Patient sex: M
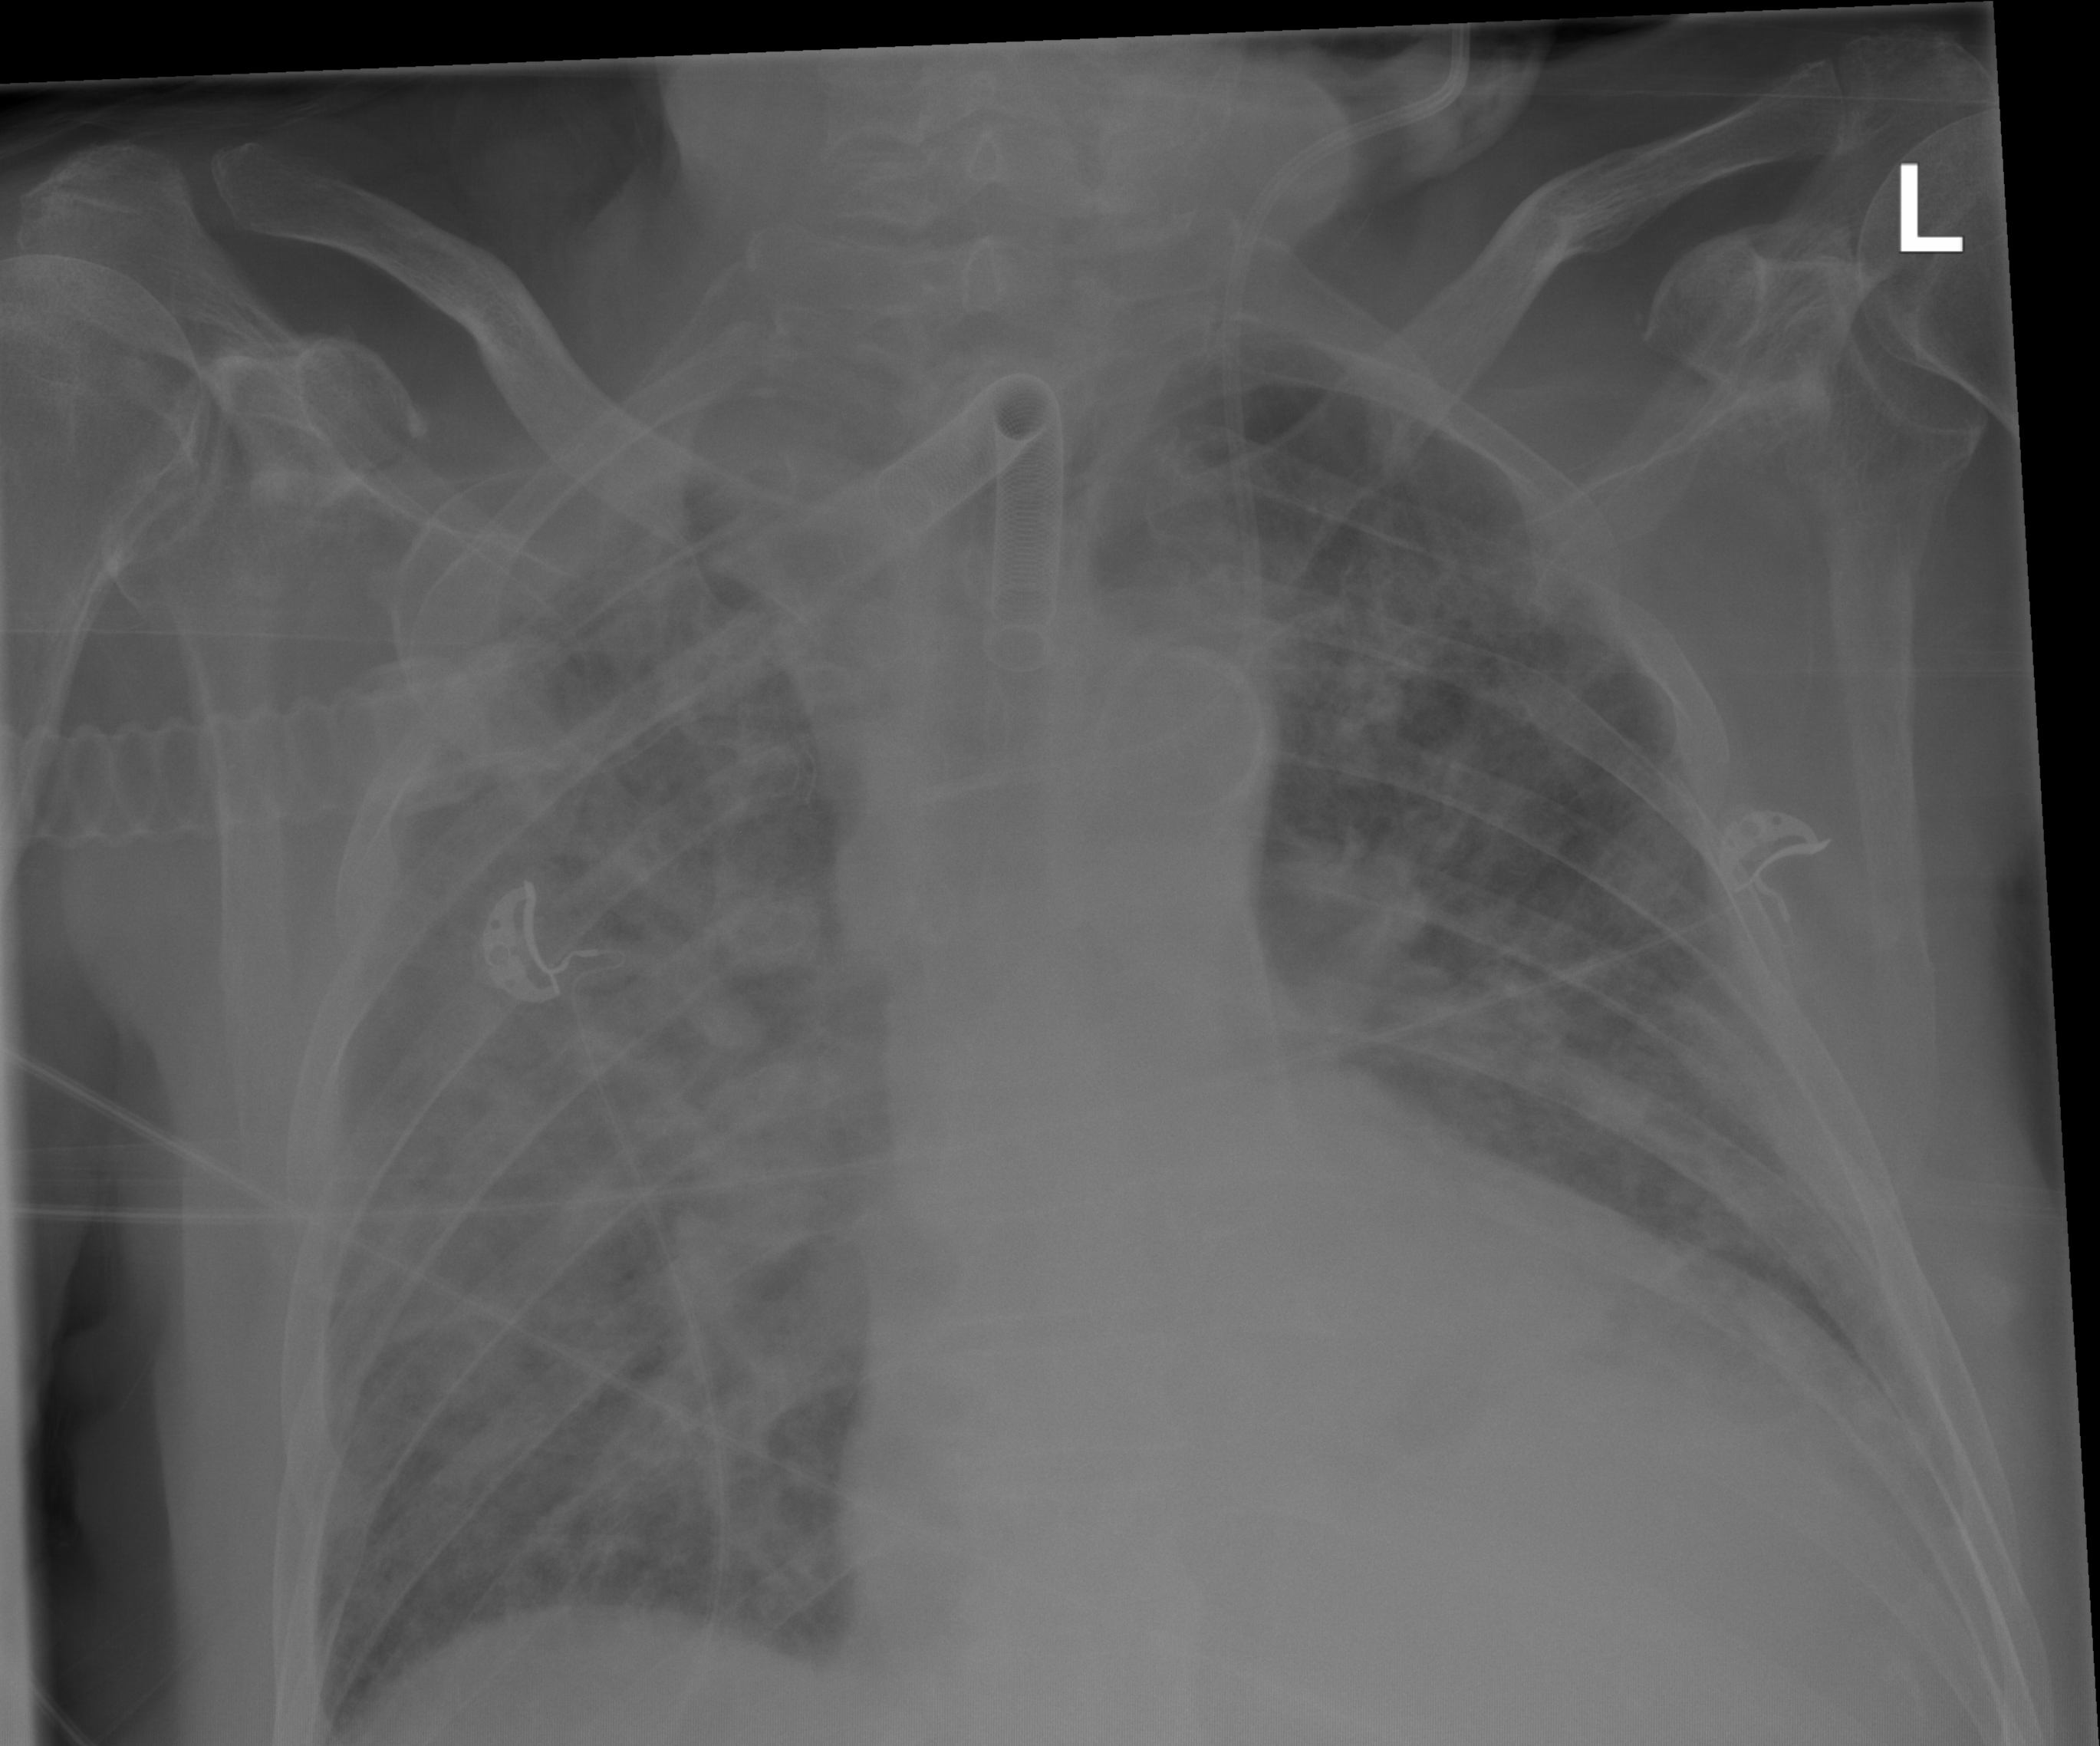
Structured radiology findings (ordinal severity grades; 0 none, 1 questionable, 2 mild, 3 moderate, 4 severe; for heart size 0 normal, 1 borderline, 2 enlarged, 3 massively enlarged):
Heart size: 0
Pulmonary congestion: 2
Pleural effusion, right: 1
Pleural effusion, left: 2
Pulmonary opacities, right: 3
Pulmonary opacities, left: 2
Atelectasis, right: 2
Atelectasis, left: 2